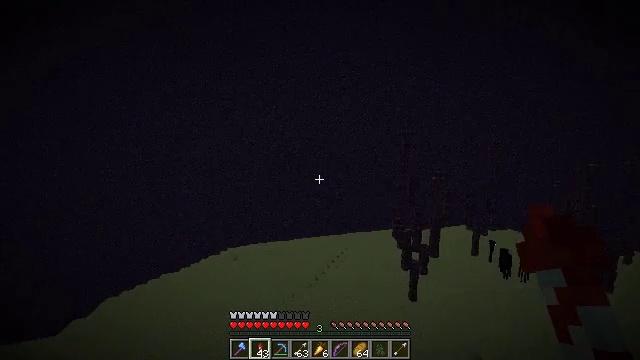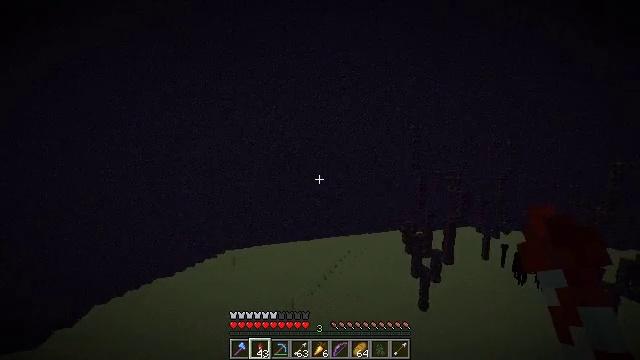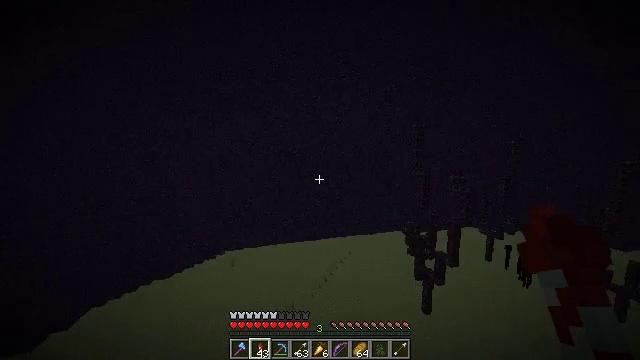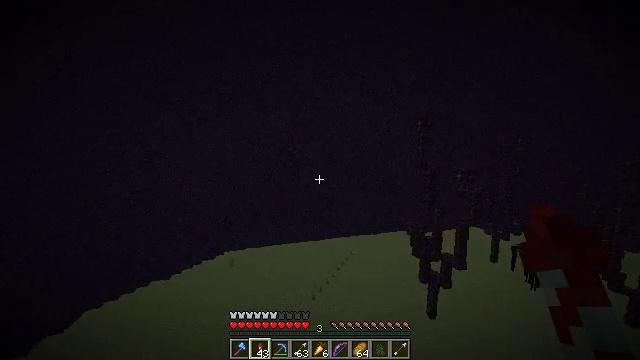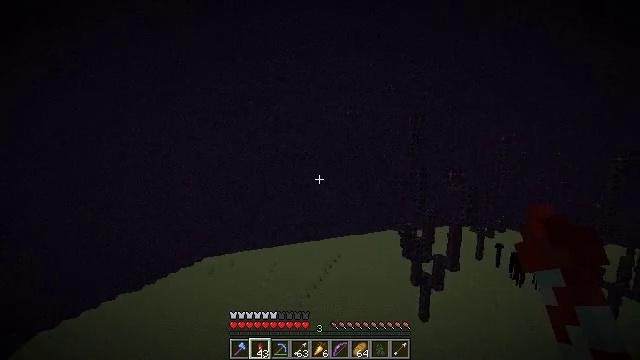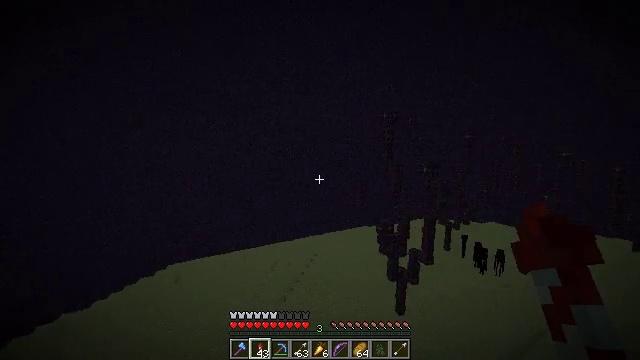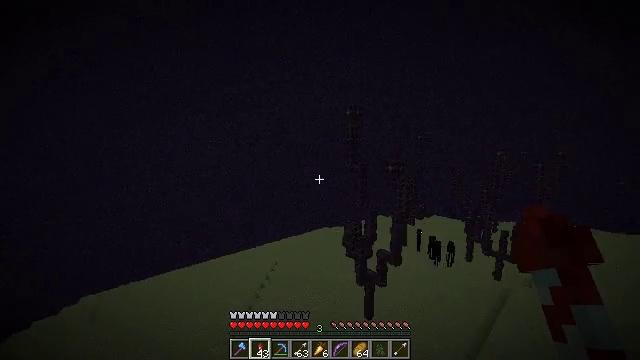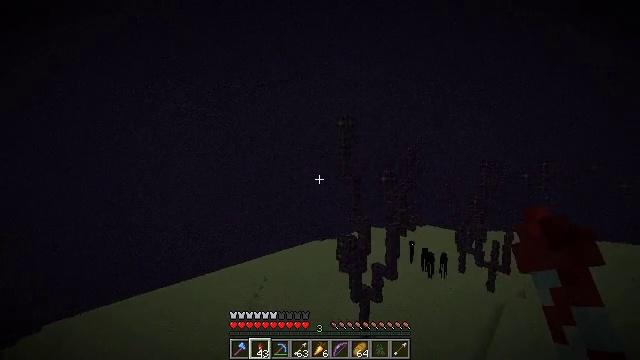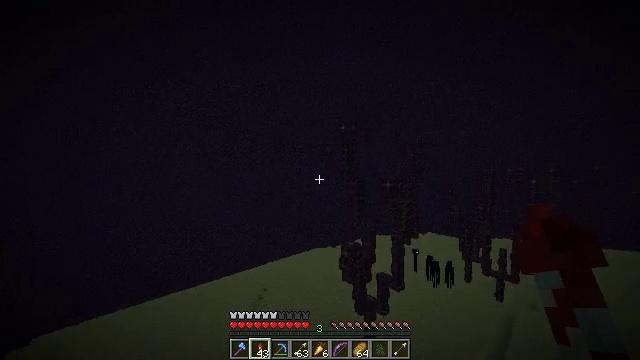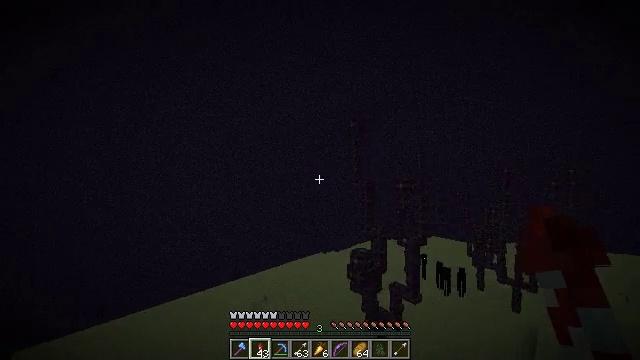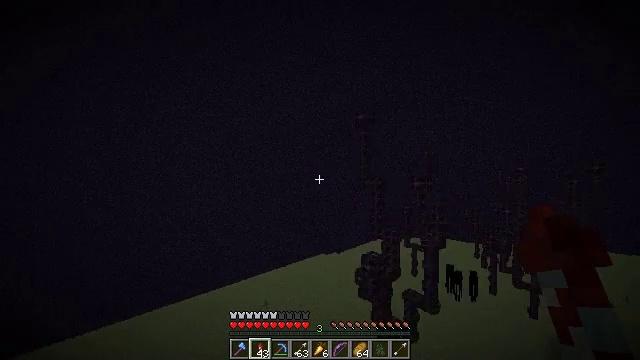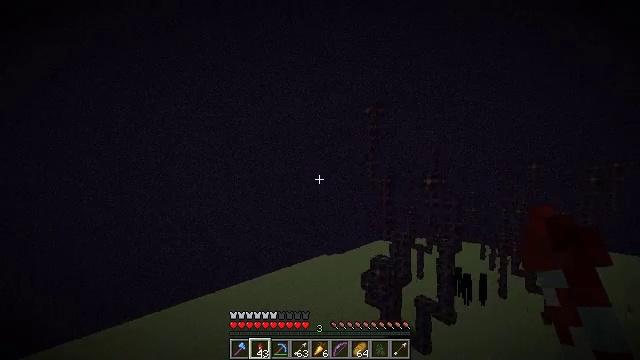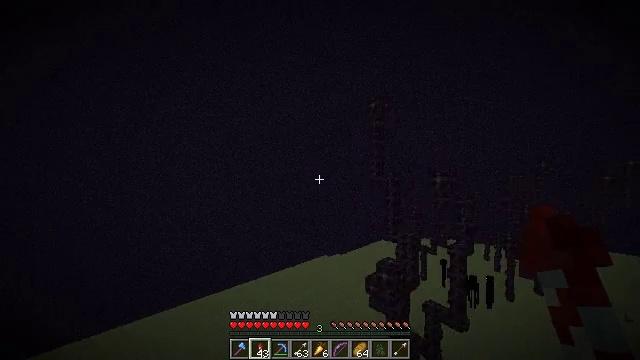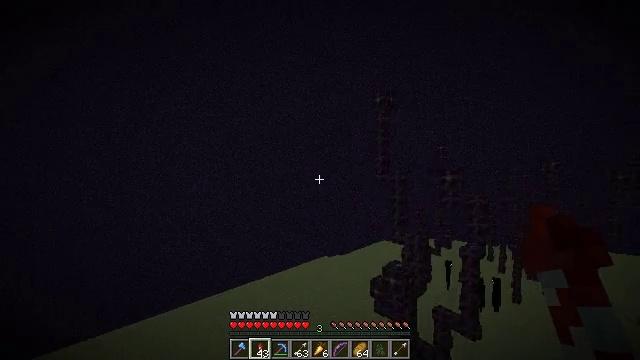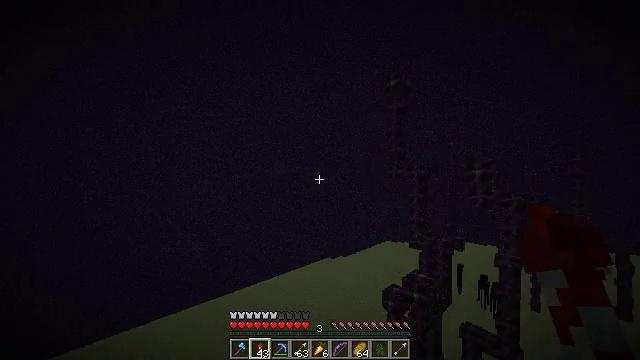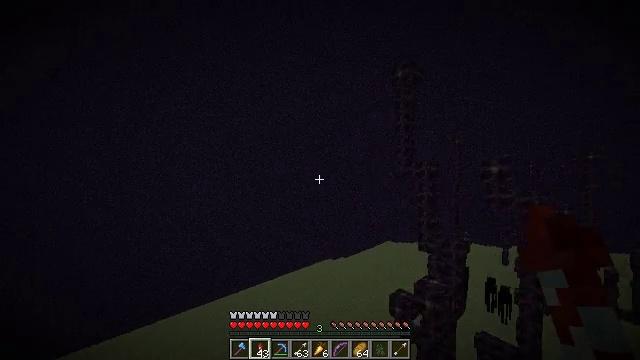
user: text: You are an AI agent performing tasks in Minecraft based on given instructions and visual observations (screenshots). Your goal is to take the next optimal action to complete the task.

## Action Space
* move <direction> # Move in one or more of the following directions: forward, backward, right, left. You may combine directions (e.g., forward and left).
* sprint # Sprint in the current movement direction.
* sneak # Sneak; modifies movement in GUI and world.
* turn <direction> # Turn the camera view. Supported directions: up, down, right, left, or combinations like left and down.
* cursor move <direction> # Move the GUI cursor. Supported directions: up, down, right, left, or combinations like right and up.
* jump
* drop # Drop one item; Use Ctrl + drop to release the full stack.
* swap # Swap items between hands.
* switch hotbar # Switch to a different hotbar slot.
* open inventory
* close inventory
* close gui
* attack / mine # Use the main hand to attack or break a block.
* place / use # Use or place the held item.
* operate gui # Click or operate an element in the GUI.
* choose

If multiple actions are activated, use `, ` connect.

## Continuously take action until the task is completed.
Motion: motion action
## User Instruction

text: Remove a firework rocket from the inventory.
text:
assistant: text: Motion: move forward, sprint
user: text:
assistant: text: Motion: move forward, sprint
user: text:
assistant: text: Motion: move forward, sprint
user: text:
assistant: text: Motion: move forward, sprint, turn right
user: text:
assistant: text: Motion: move forward, sprint, turn right
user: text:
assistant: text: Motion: move forward, sprint, turn right
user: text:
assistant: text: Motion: move forward, sprint, turn right and up
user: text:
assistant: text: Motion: move forward, sprint, turn up
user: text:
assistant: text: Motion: move forward, sprint
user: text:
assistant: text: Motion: move forward, sprint
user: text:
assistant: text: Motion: move forward, sprint
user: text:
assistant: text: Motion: move forward, sprint
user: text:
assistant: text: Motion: move forward, sprint
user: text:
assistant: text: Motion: move forward, sprint
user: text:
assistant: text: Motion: move forward, sprint
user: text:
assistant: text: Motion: move forward, sprint
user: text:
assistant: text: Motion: move forward, sprint, turn right and down
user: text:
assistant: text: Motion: move forward, sprint
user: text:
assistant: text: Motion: move forward, sprint, turn right and down
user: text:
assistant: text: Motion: move forward, sprint, turn right
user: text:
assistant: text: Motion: move forward, sprint, turn right
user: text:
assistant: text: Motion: move forward, sprint, turn right
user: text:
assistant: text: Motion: move forward, sprint, turn right
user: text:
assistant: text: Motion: move forward, sprint, turn right
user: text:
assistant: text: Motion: move forward, sprint, turn right
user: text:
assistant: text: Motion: move forward, sprint, turn right
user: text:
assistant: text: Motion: move forward, sprint, turn right
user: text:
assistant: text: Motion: move forward, sprint, turn right and up
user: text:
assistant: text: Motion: move forward, sprint
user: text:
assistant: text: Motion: move forward, sprint